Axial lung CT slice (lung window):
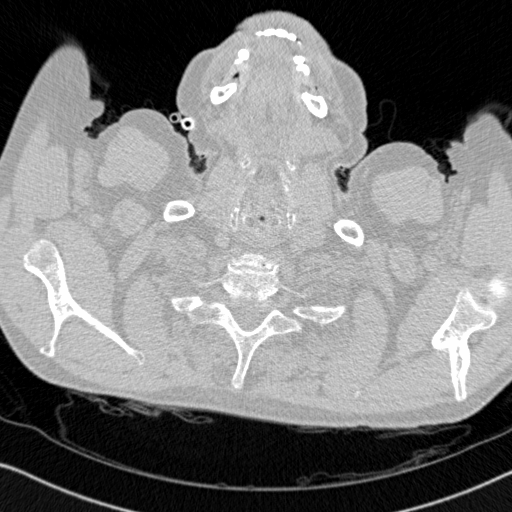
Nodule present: no